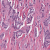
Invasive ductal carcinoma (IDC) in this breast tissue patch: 1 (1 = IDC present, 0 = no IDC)